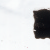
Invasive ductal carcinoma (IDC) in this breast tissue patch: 0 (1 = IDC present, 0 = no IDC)